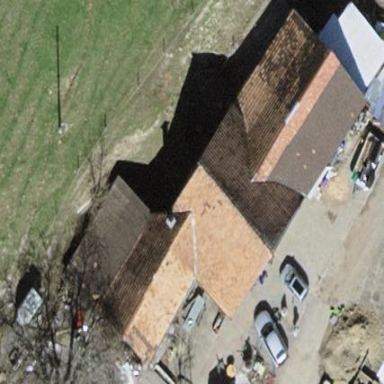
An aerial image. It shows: Simple and straightforward house.